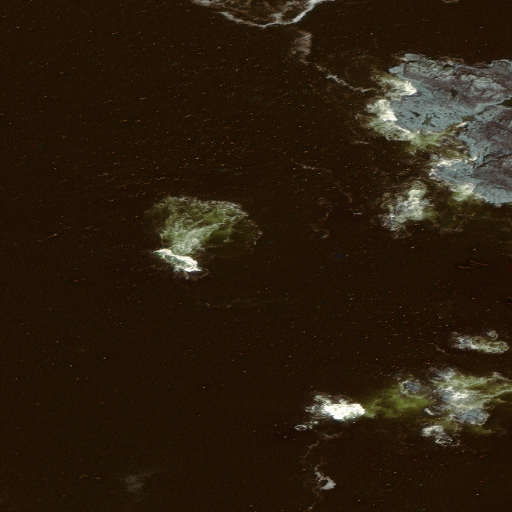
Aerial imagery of bar in Alaska named Fortuna Reefs containing only unknown